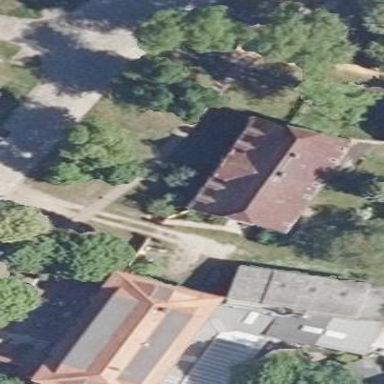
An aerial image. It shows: Half-hipped roof building.